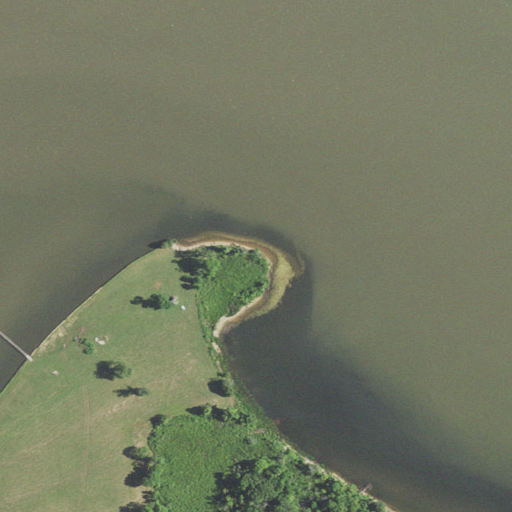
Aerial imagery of cape in Virginia named Whipsawasons Point containing open water, cultivated crops, herbaceous wetlands, and woody wetlands